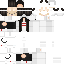
A female human skin with pale skin, wearing blonde long hair dressed in a blue hoodie and black pants, featuring a closed mouth.